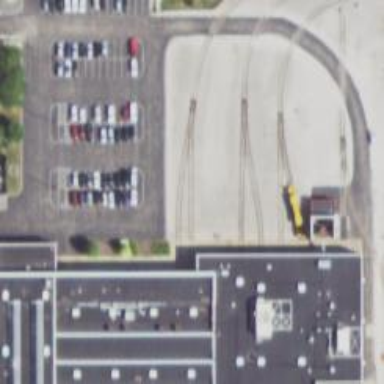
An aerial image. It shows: Electrified rail in service yard.